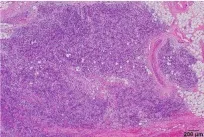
Histopathological findings of cardiac monophasic synovial sarcoma. Resected specimens demonstrate that the tumor has spindle cell components with mitotic activity, focal necrosis, no rhabdoid cells (A-C).
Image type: pathology (h&e)